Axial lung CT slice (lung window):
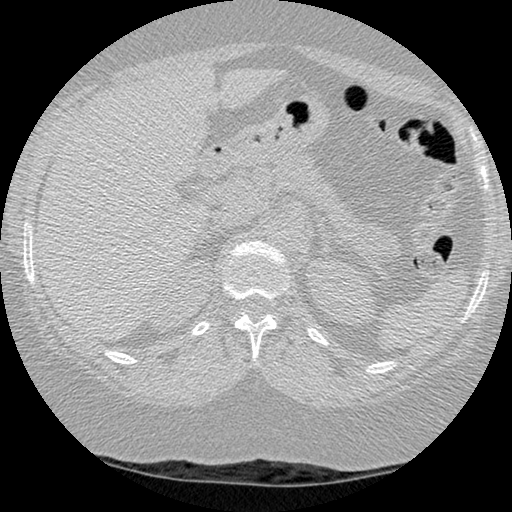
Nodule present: no